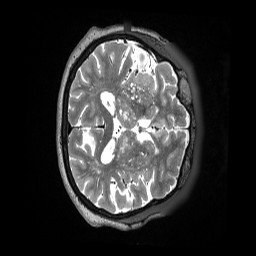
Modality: T2w
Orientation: axial
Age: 69
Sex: female